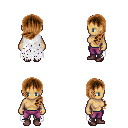
a pixel art fantasy rpg character, female body template, human, tanned skin, white tattered cape, magenta pants, brown left-swept hairstyle, maroon shoes, four views (front, back, left, right), 2x2 character sprite sheet, small pixel art, hard edges, no anti-aliasing